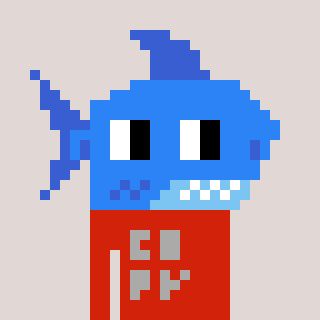
a pixel art character with square blue glasses, a shark-shaped head and a red-colored body on a warm background